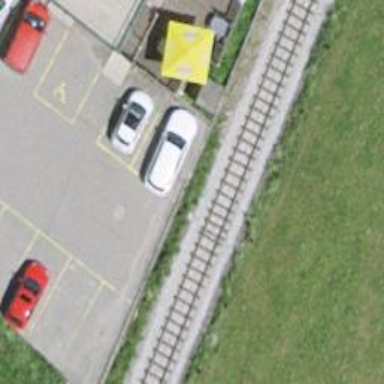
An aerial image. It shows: Narrow-gauge railway with 1 track. The tracks are electrified with contact line.